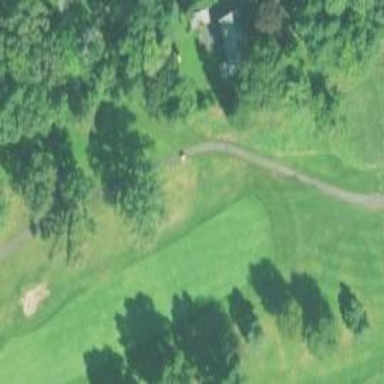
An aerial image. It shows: Service road designated as golf cart path.